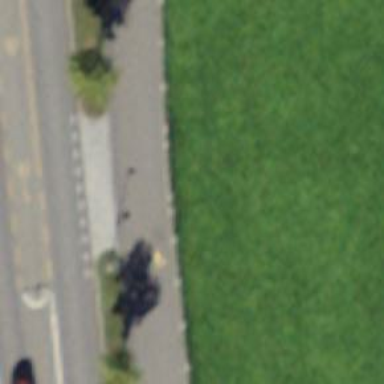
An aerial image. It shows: Cycleway.